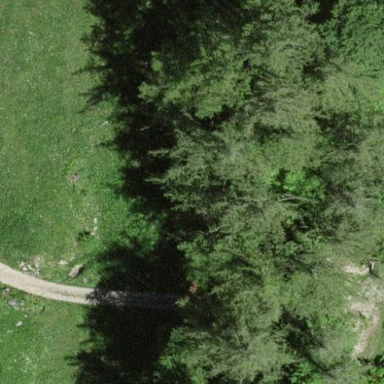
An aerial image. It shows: Forest area.